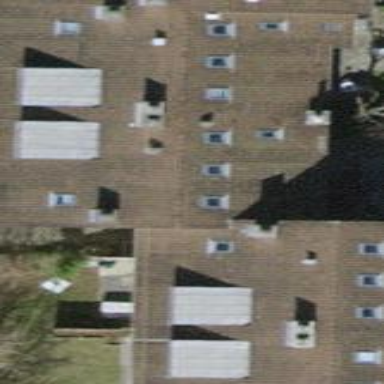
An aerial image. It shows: Tile-roofed apartment building.